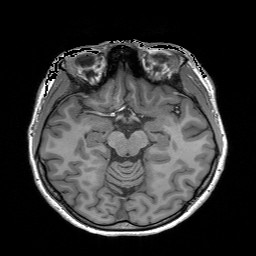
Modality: T1w
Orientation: coronal